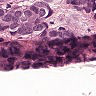
Metastatic tissue present: yes